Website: lowes
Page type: order-returns
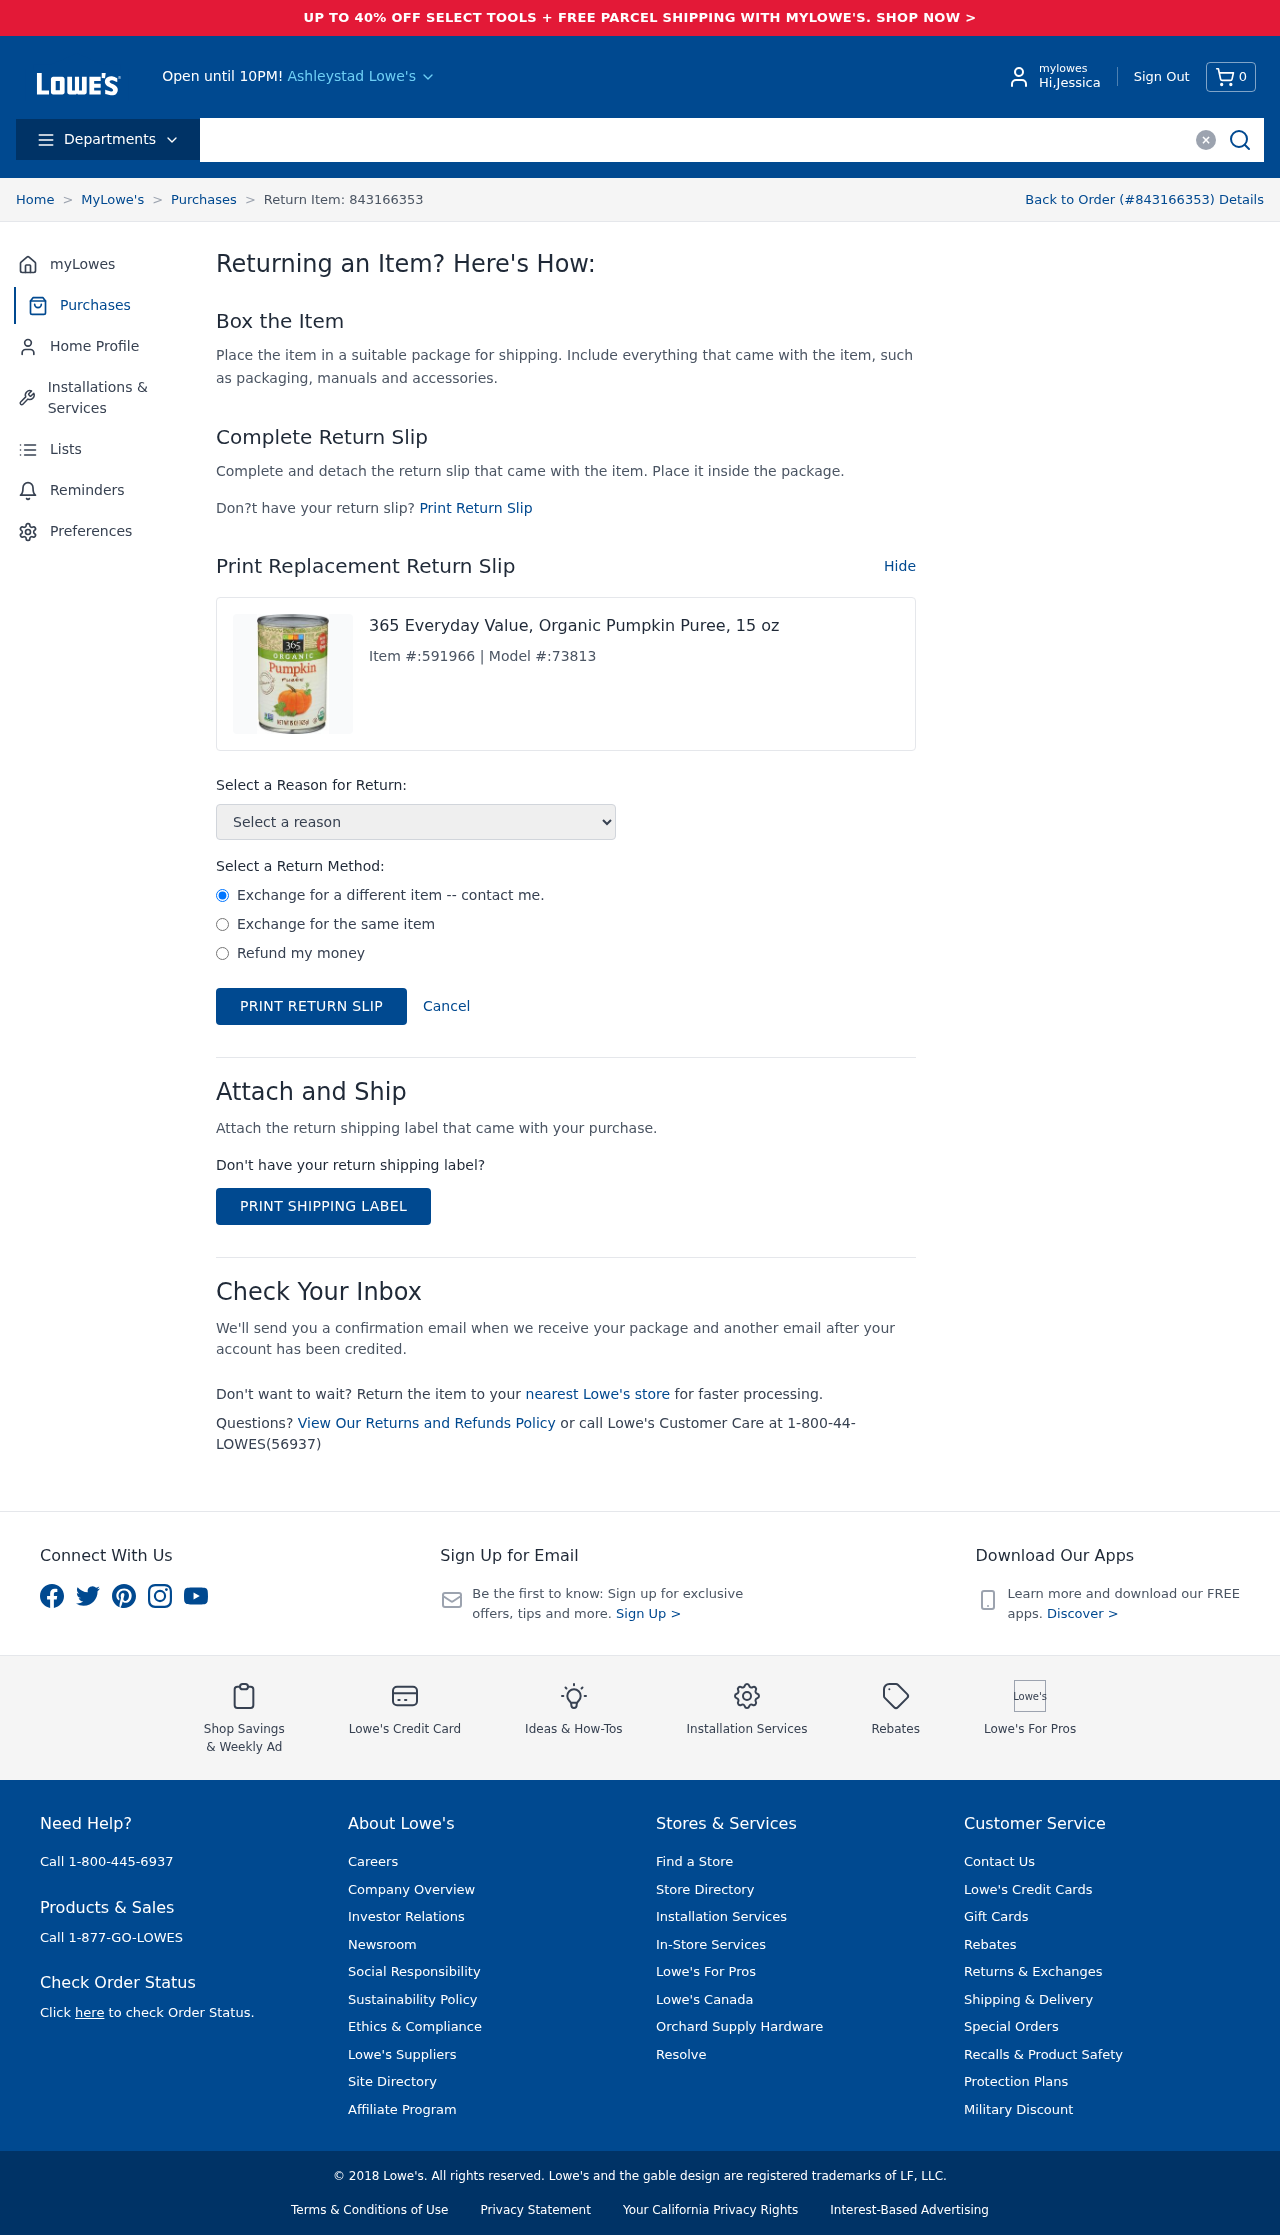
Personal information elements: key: PII_CITY
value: Ashleystad Lowe's
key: PII_FIRSTNAME
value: Jessica
Product elements: key: PRODUCT1_NAME
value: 365 Everyday Value, Organic Pumpkin Puree, 15 oz
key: PRODUCT1_ITEM_NUMBER
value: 591966
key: PRODUCT1_MODEL_NUMBER
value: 73813
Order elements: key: ORDER_NUM_ITEMS
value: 0
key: ORDER_ID
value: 843166353
Other elements: key: RETURN_ITEM_ID
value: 843166353
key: RETURN_METHOD
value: Exchange for a different item -- contact me.
Exchange for the same item
Refund my money